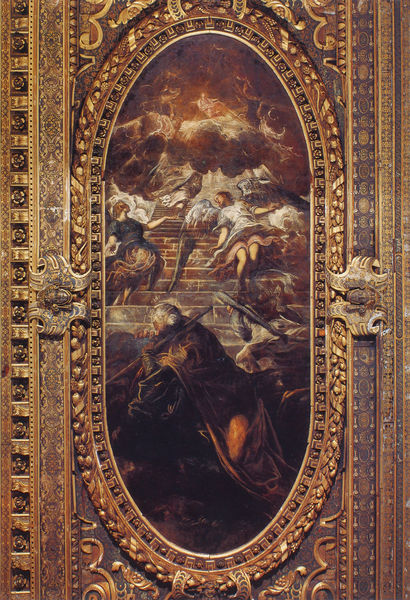
Titel: Deckenmalerei des Sala superiore
Künstler: Jacopo Tintoretto
Standort: Venedig, San Rocco (EU - I - Venetien)
Schlagwörter: gott, himmel, mann, wolken, braun, fenster, licht, schloss, gericht, gold, decke, vater, engel, stab, krieg, treppe, verzierung, stuck, buch, strahlen, vorderseite, sims, zeus, deckengemälde, fresko, schanier, deckenmalerei, katholisch, himmelstor, goldverzierungen, öhimmel, wolken engel himmelstor